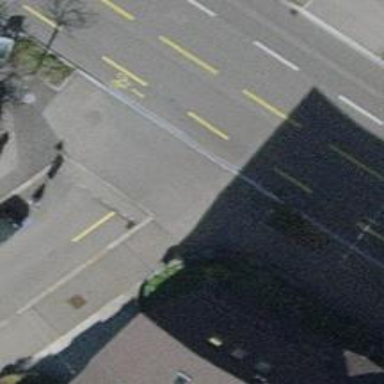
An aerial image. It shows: Unmarked crossing with traffic calming table.